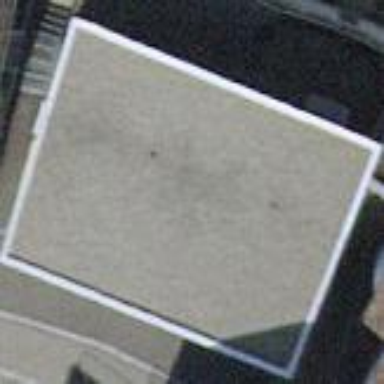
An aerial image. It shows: Flat roof on building.